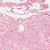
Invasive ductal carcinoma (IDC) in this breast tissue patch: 0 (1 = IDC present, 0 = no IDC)